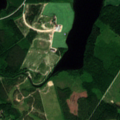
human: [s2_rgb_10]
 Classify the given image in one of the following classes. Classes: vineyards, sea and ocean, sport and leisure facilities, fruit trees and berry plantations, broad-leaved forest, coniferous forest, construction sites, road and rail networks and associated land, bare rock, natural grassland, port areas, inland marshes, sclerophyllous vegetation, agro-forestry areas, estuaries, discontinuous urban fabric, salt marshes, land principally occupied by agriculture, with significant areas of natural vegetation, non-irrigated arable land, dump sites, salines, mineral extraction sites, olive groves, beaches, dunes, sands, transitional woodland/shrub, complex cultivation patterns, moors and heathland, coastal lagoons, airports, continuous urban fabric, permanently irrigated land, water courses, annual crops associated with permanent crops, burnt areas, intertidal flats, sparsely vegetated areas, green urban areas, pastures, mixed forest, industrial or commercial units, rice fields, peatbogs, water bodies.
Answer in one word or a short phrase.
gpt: non-irrigated arable land, land principally occupied by agriculture, with significant areas of natural vegetation, coniferous forest, mixed forest, water bodies